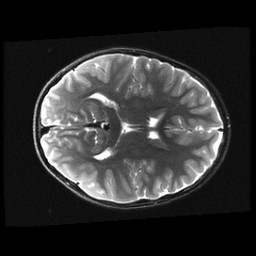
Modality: T2w
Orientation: axial
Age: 12
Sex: male
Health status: ill
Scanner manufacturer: ge
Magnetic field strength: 3 T
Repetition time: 7.5 s
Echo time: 0.1007 s